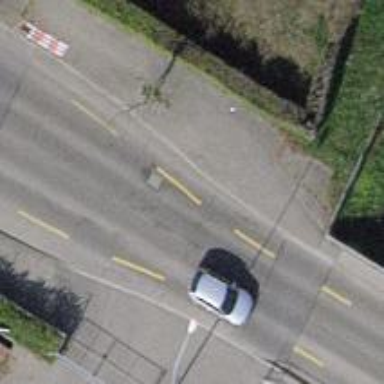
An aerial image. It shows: Tertiary road with asphalt surface. Both sides of the road have sidewalks and there is dedicated cycle lane.